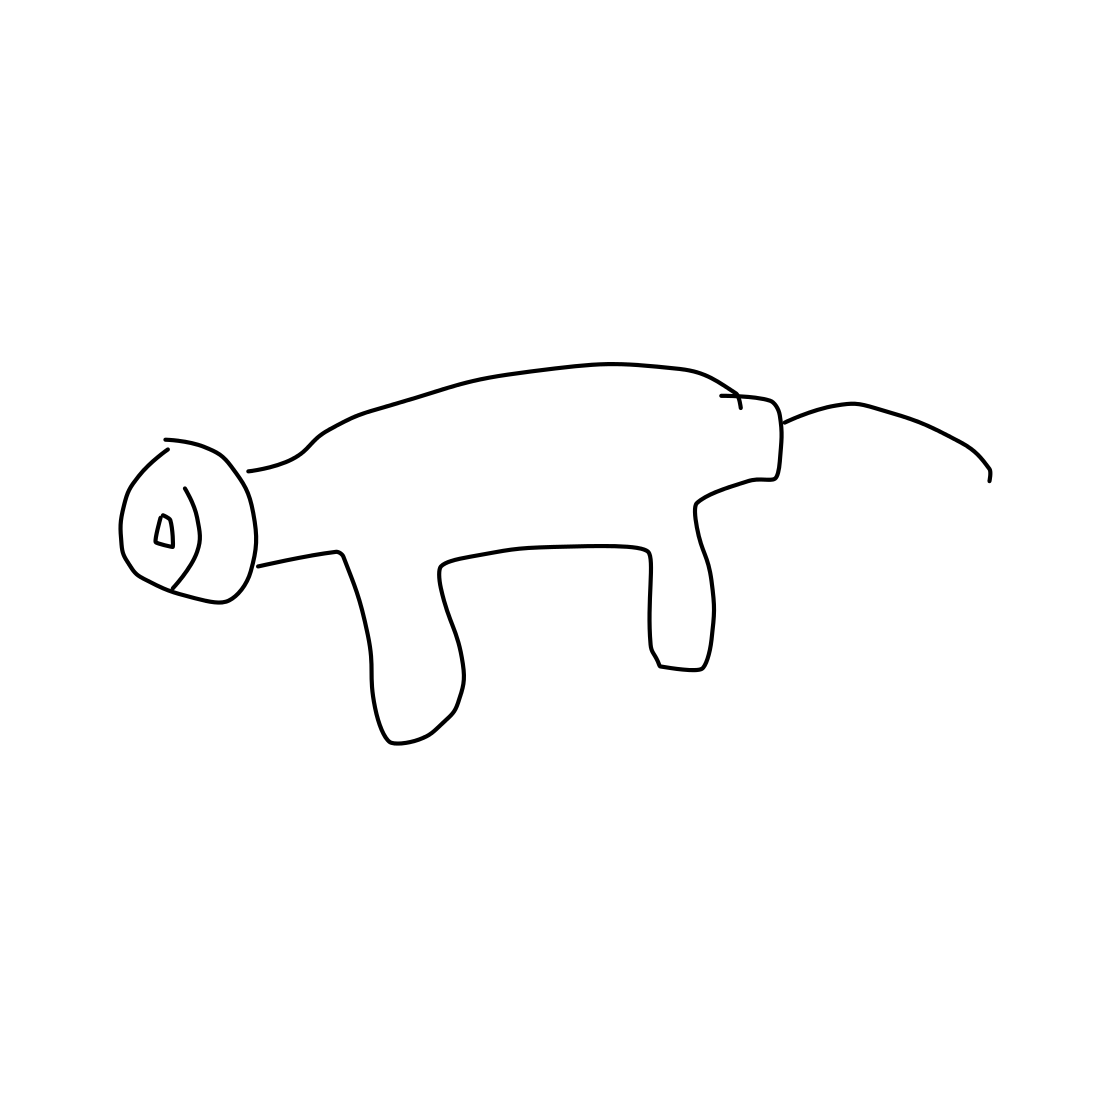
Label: dog